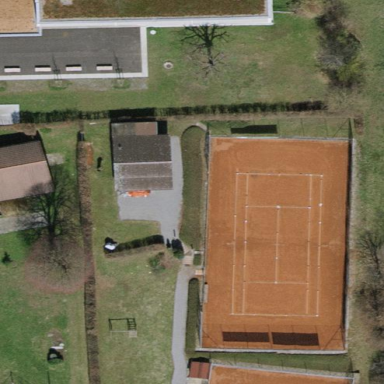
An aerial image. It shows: Tennis court on the leisure land pitch.